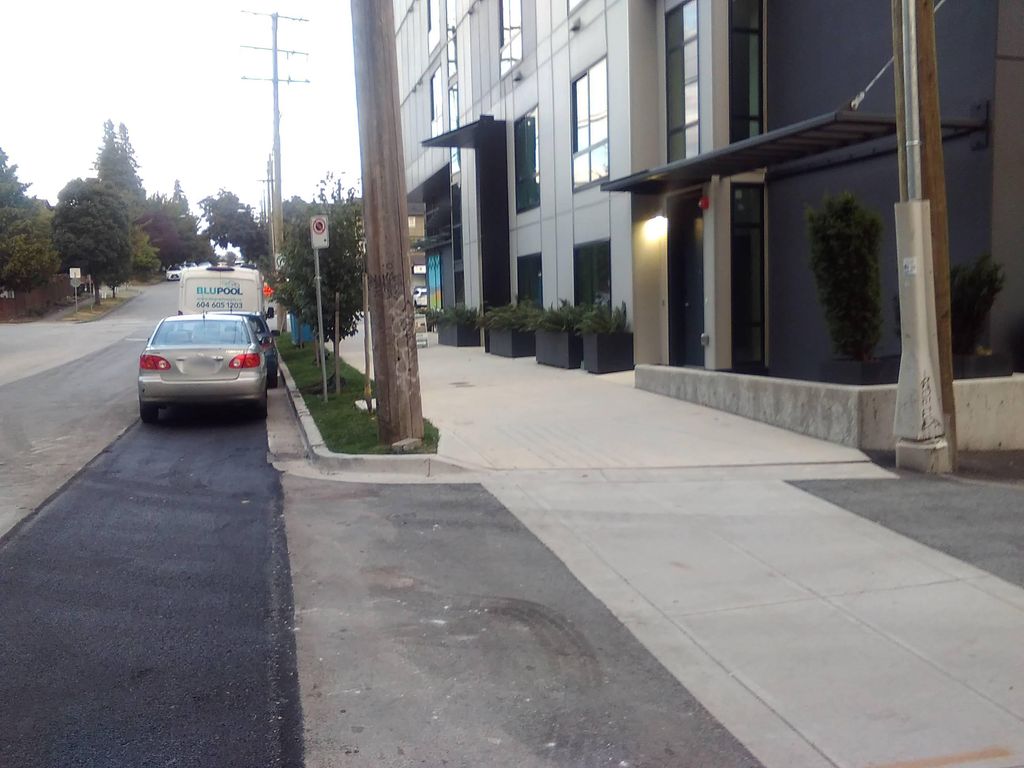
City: vancouver